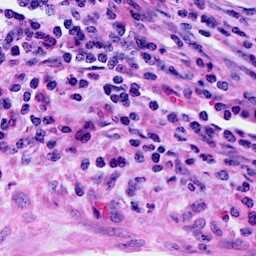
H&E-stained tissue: Cervix